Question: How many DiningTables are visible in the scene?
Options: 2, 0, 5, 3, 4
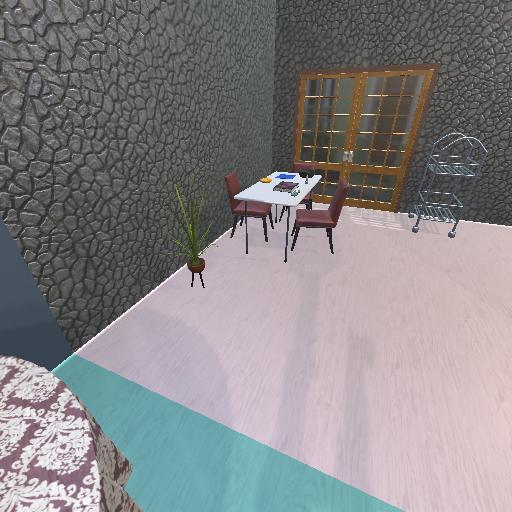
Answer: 2